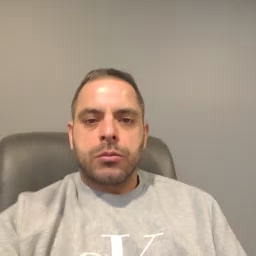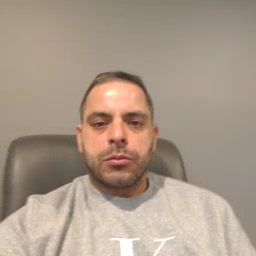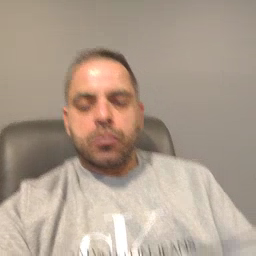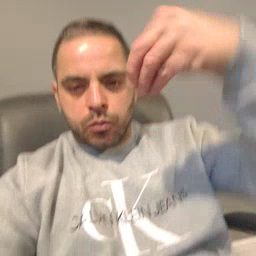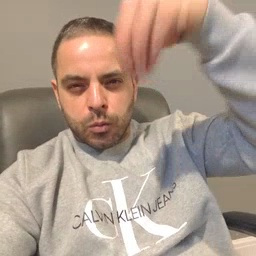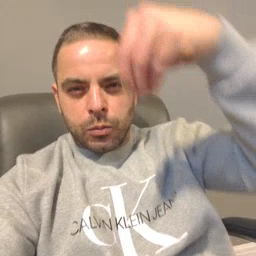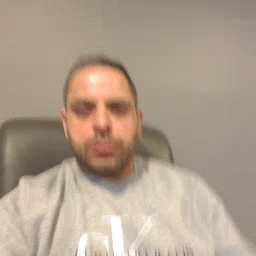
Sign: store